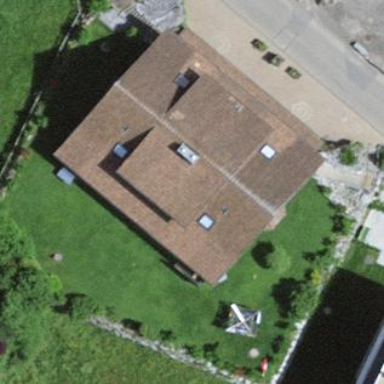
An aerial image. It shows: Semidetached house.